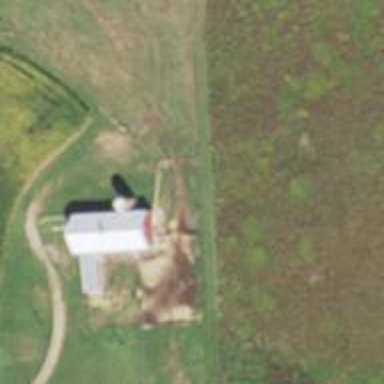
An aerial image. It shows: Silo.